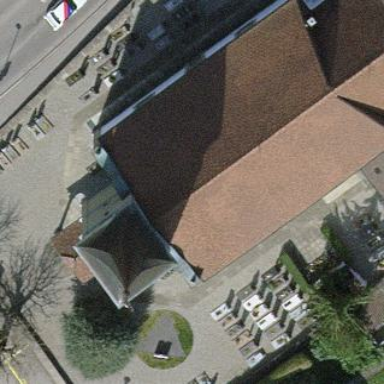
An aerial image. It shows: Bell tower that is part of building.